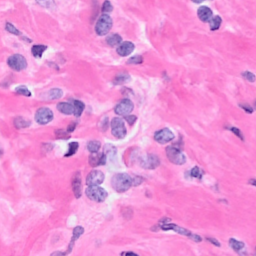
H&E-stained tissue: Breast